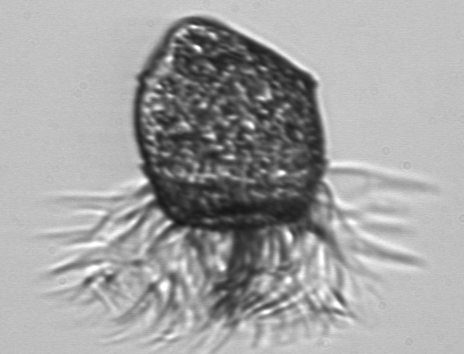
Label: Pelagostrobilidium